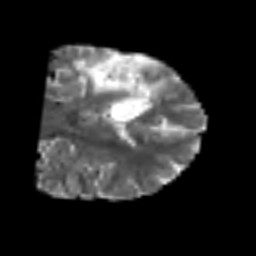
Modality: MD
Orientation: coronal
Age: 50
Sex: male
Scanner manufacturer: siemens
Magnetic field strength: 3 T
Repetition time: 6.1 s
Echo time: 0.101 s